Question: I'm working on counting the defected tablets in the given blisters. For that I need to segment the tablet blisters like the image. And then have to compare each segmented image with the original image which has been stored already in the DataBase.

In the base paper for which I'm referring, they are telling to segment the input image and then compare.
Except segmenting I have done all the steps mentioned. How to segment a processed image? Do I need to save the processed image for this? Is there any function to get the segmented image like the above one?
Thanks in advance!
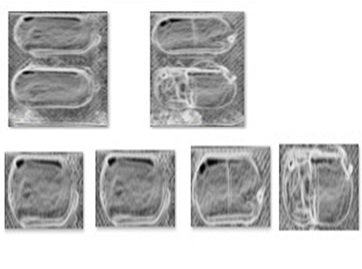
Answer: You can crop an image in Matlab using <URL>:
'''
img = imread( 'path/to/your/image.png' ); %// read image from disk
c1 = imcrop( img, [10 20 50 100] ); %// crop a portion of the image
c2 = imcrop( img, [70 20 50 100] ); %// crop another portion
%//displaying
figure;
subplot(1,2,1);imshow(c1,[]);title('first crop');
subplot(1,2,2);imshow(c2,[]);title('second crop');
'''